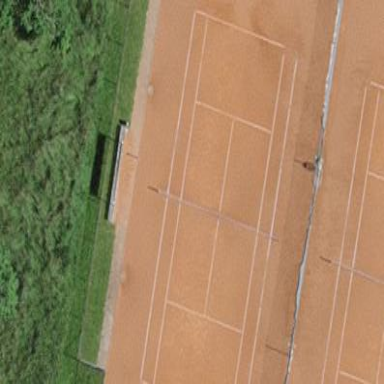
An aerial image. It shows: Tennis court in leisure pitch.